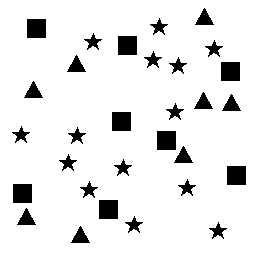
Squares: 8
Triangles: 8
Stars: 14
Total shapes: 30